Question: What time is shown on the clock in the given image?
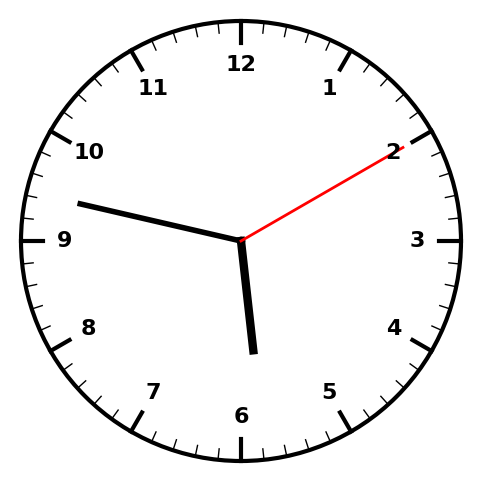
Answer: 05:47:10